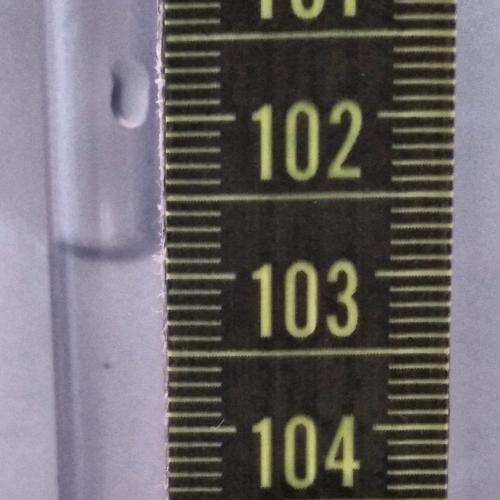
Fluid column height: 102.9 cm